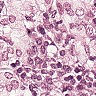
Metastatic tissue present: yes